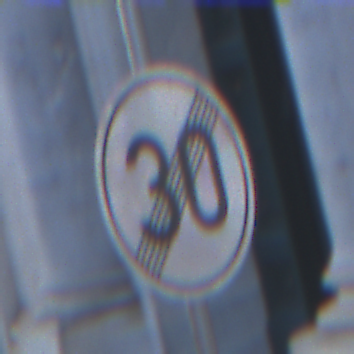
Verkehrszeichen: EndeGeschwindigkeit30
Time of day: SunriseSunset
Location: Outdoor (Urban)
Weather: Clear
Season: NotSpecified
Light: Natural